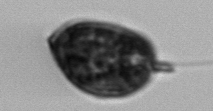
Label: Prorocentrum_micans